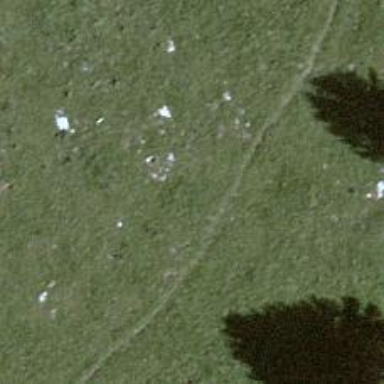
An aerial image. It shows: Path covered with grass.